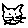
Label: cat